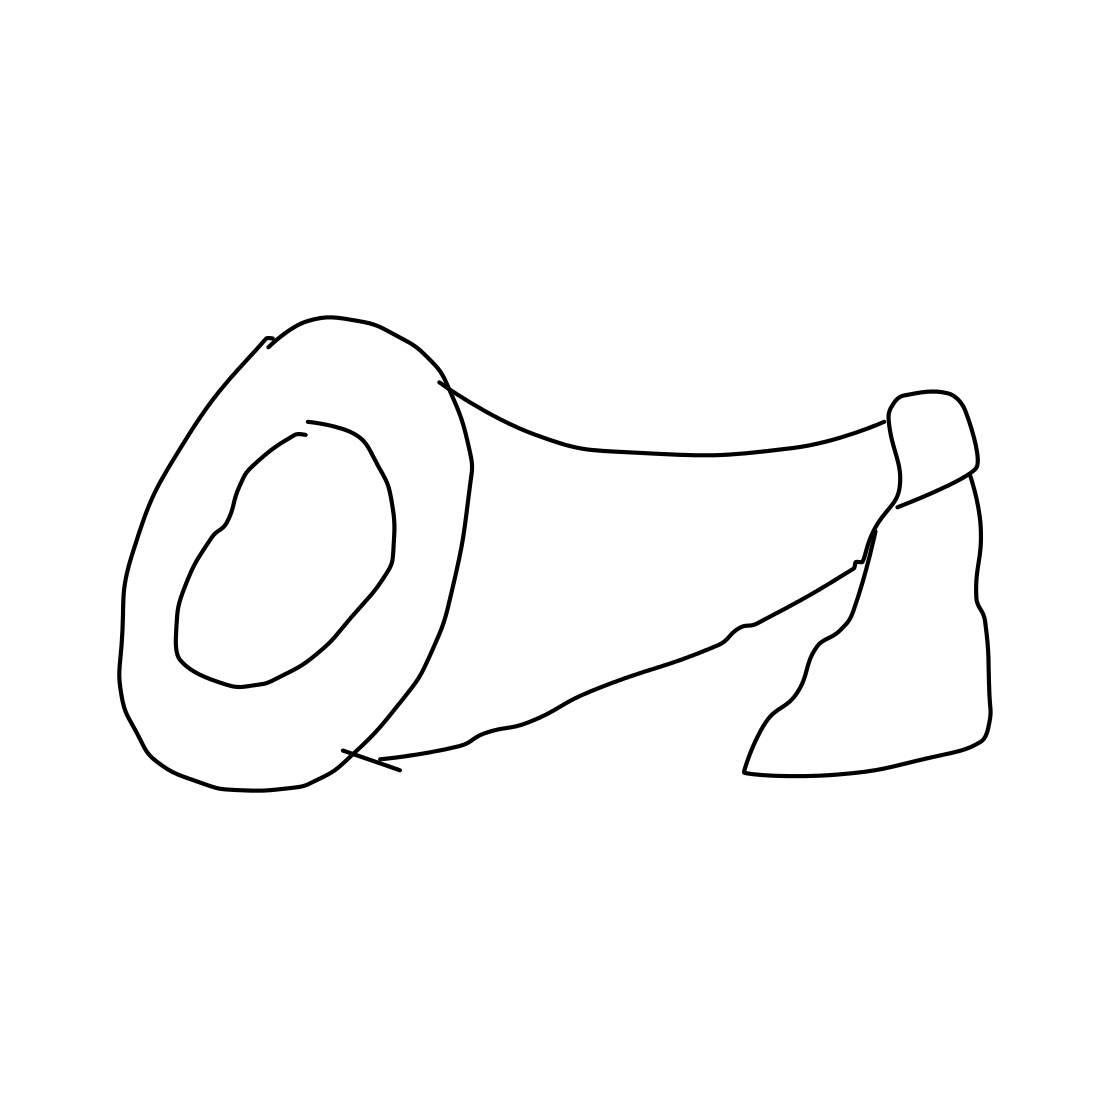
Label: loudspeaker